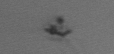
Label: detritus